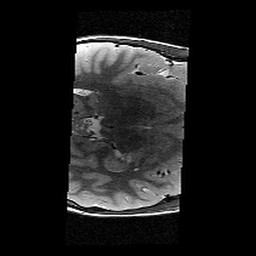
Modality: T2w
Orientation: axial
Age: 11
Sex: male
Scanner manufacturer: siemens
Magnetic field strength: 3 T
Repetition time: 9.23 s
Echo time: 0.067 s